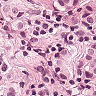
Metastatic tissue present: yes